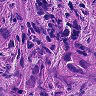
Metastatic tissue present: yes